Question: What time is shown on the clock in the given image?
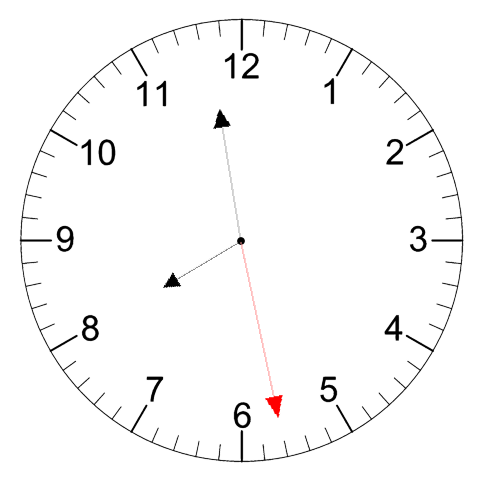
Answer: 07:58:28